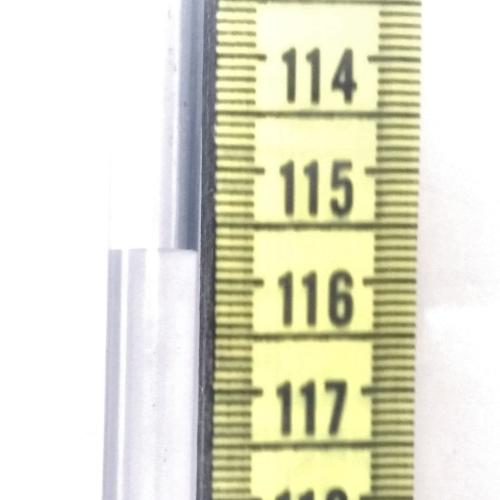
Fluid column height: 115.8 cm